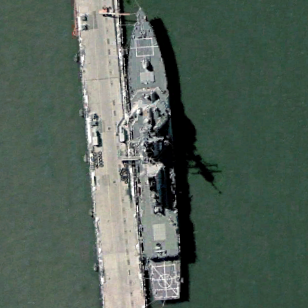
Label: destroyer